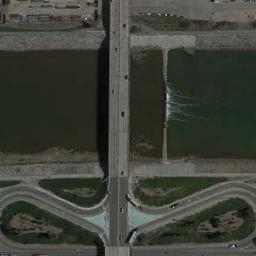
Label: bridge